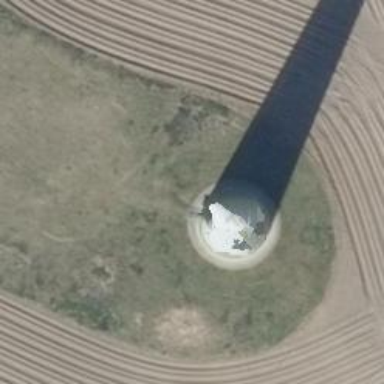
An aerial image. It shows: Wind generator with horizontal axis. The generator is wind turbine.